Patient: sex F, age 77
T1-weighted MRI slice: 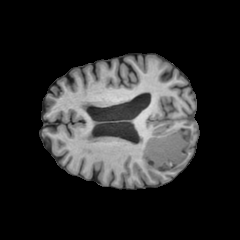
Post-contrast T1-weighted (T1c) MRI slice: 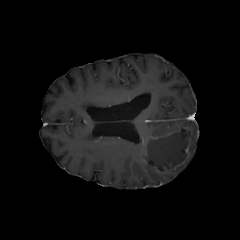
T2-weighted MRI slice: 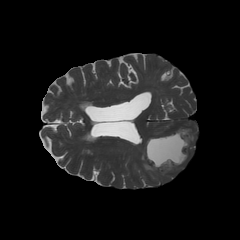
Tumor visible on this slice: yes
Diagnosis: Glioblastoma, IDH-wildtype
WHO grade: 4